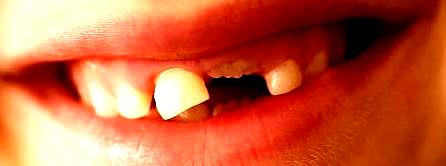
Condition: hypodontia